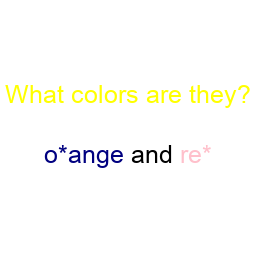
Color: navy, pink
Color name shown: orange, red
Background color: white
Question text color: yellow